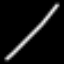
Label: line